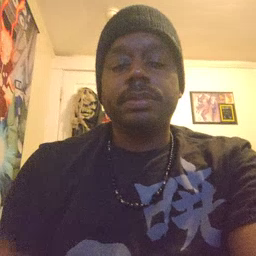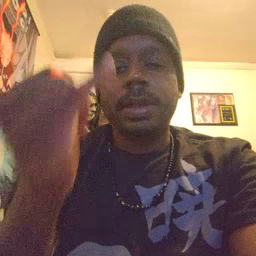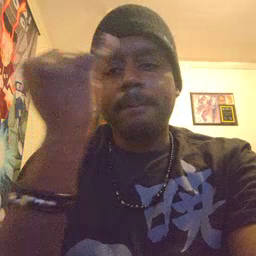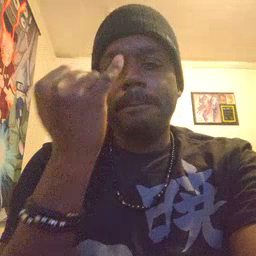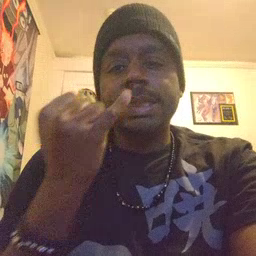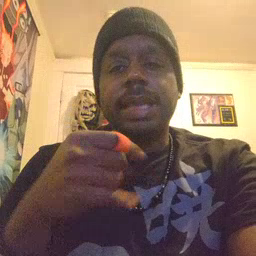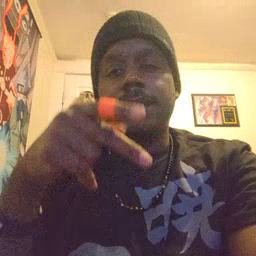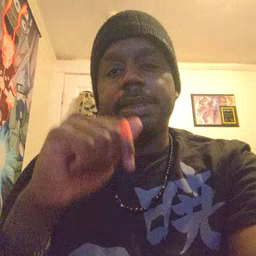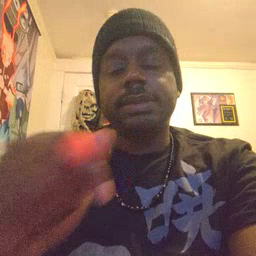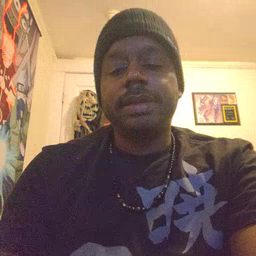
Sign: pizza